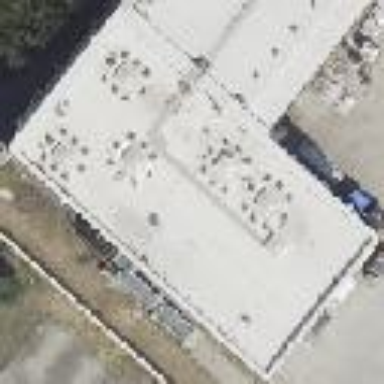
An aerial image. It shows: Commercial building.